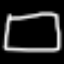
Label: square